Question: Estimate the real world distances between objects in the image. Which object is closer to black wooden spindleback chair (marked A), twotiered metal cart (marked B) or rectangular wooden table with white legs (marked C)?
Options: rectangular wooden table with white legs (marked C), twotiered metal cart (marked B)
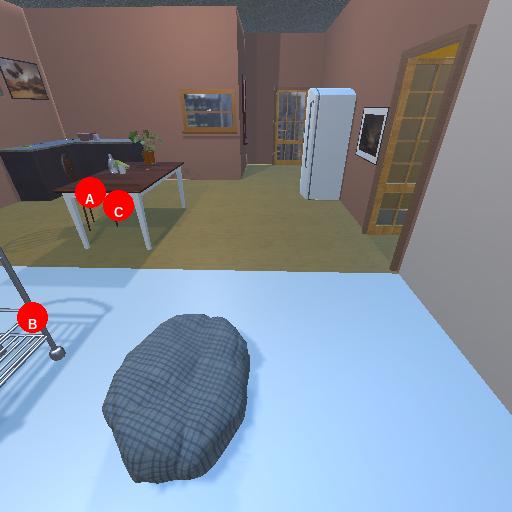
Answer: rectangular wooden table with white legs (marked C)